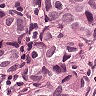
Metastatic tissue present: yes